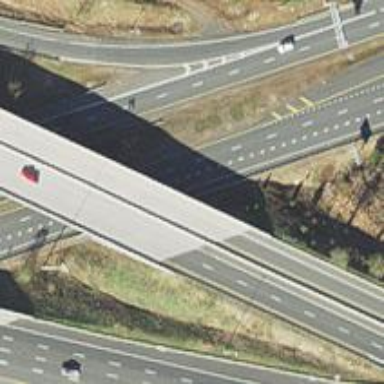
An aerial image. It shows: Expressway with asphalt surface categorized as trunk highway.